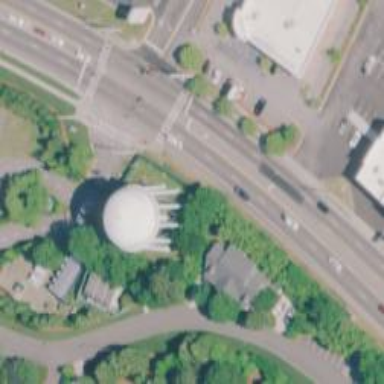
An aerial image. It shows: Water tower that is man-made.